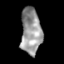
Tissue: skin
Cell type: Epithelial cells
Senescence score: 0.2774
Nuclear area (px): 922
Mean DAPI intensity: 151.86